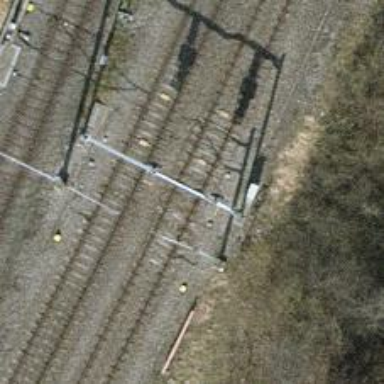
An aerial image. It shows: Railway signal.